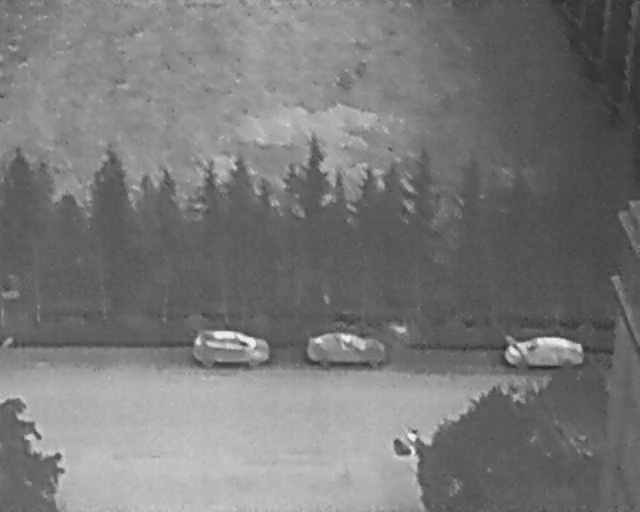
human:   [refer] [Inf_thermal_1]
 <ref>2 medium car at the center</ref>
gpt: <box>[[32, 60, 39, 75, 2], [51, 60, 57, 76, 2]]</box>